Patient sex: M
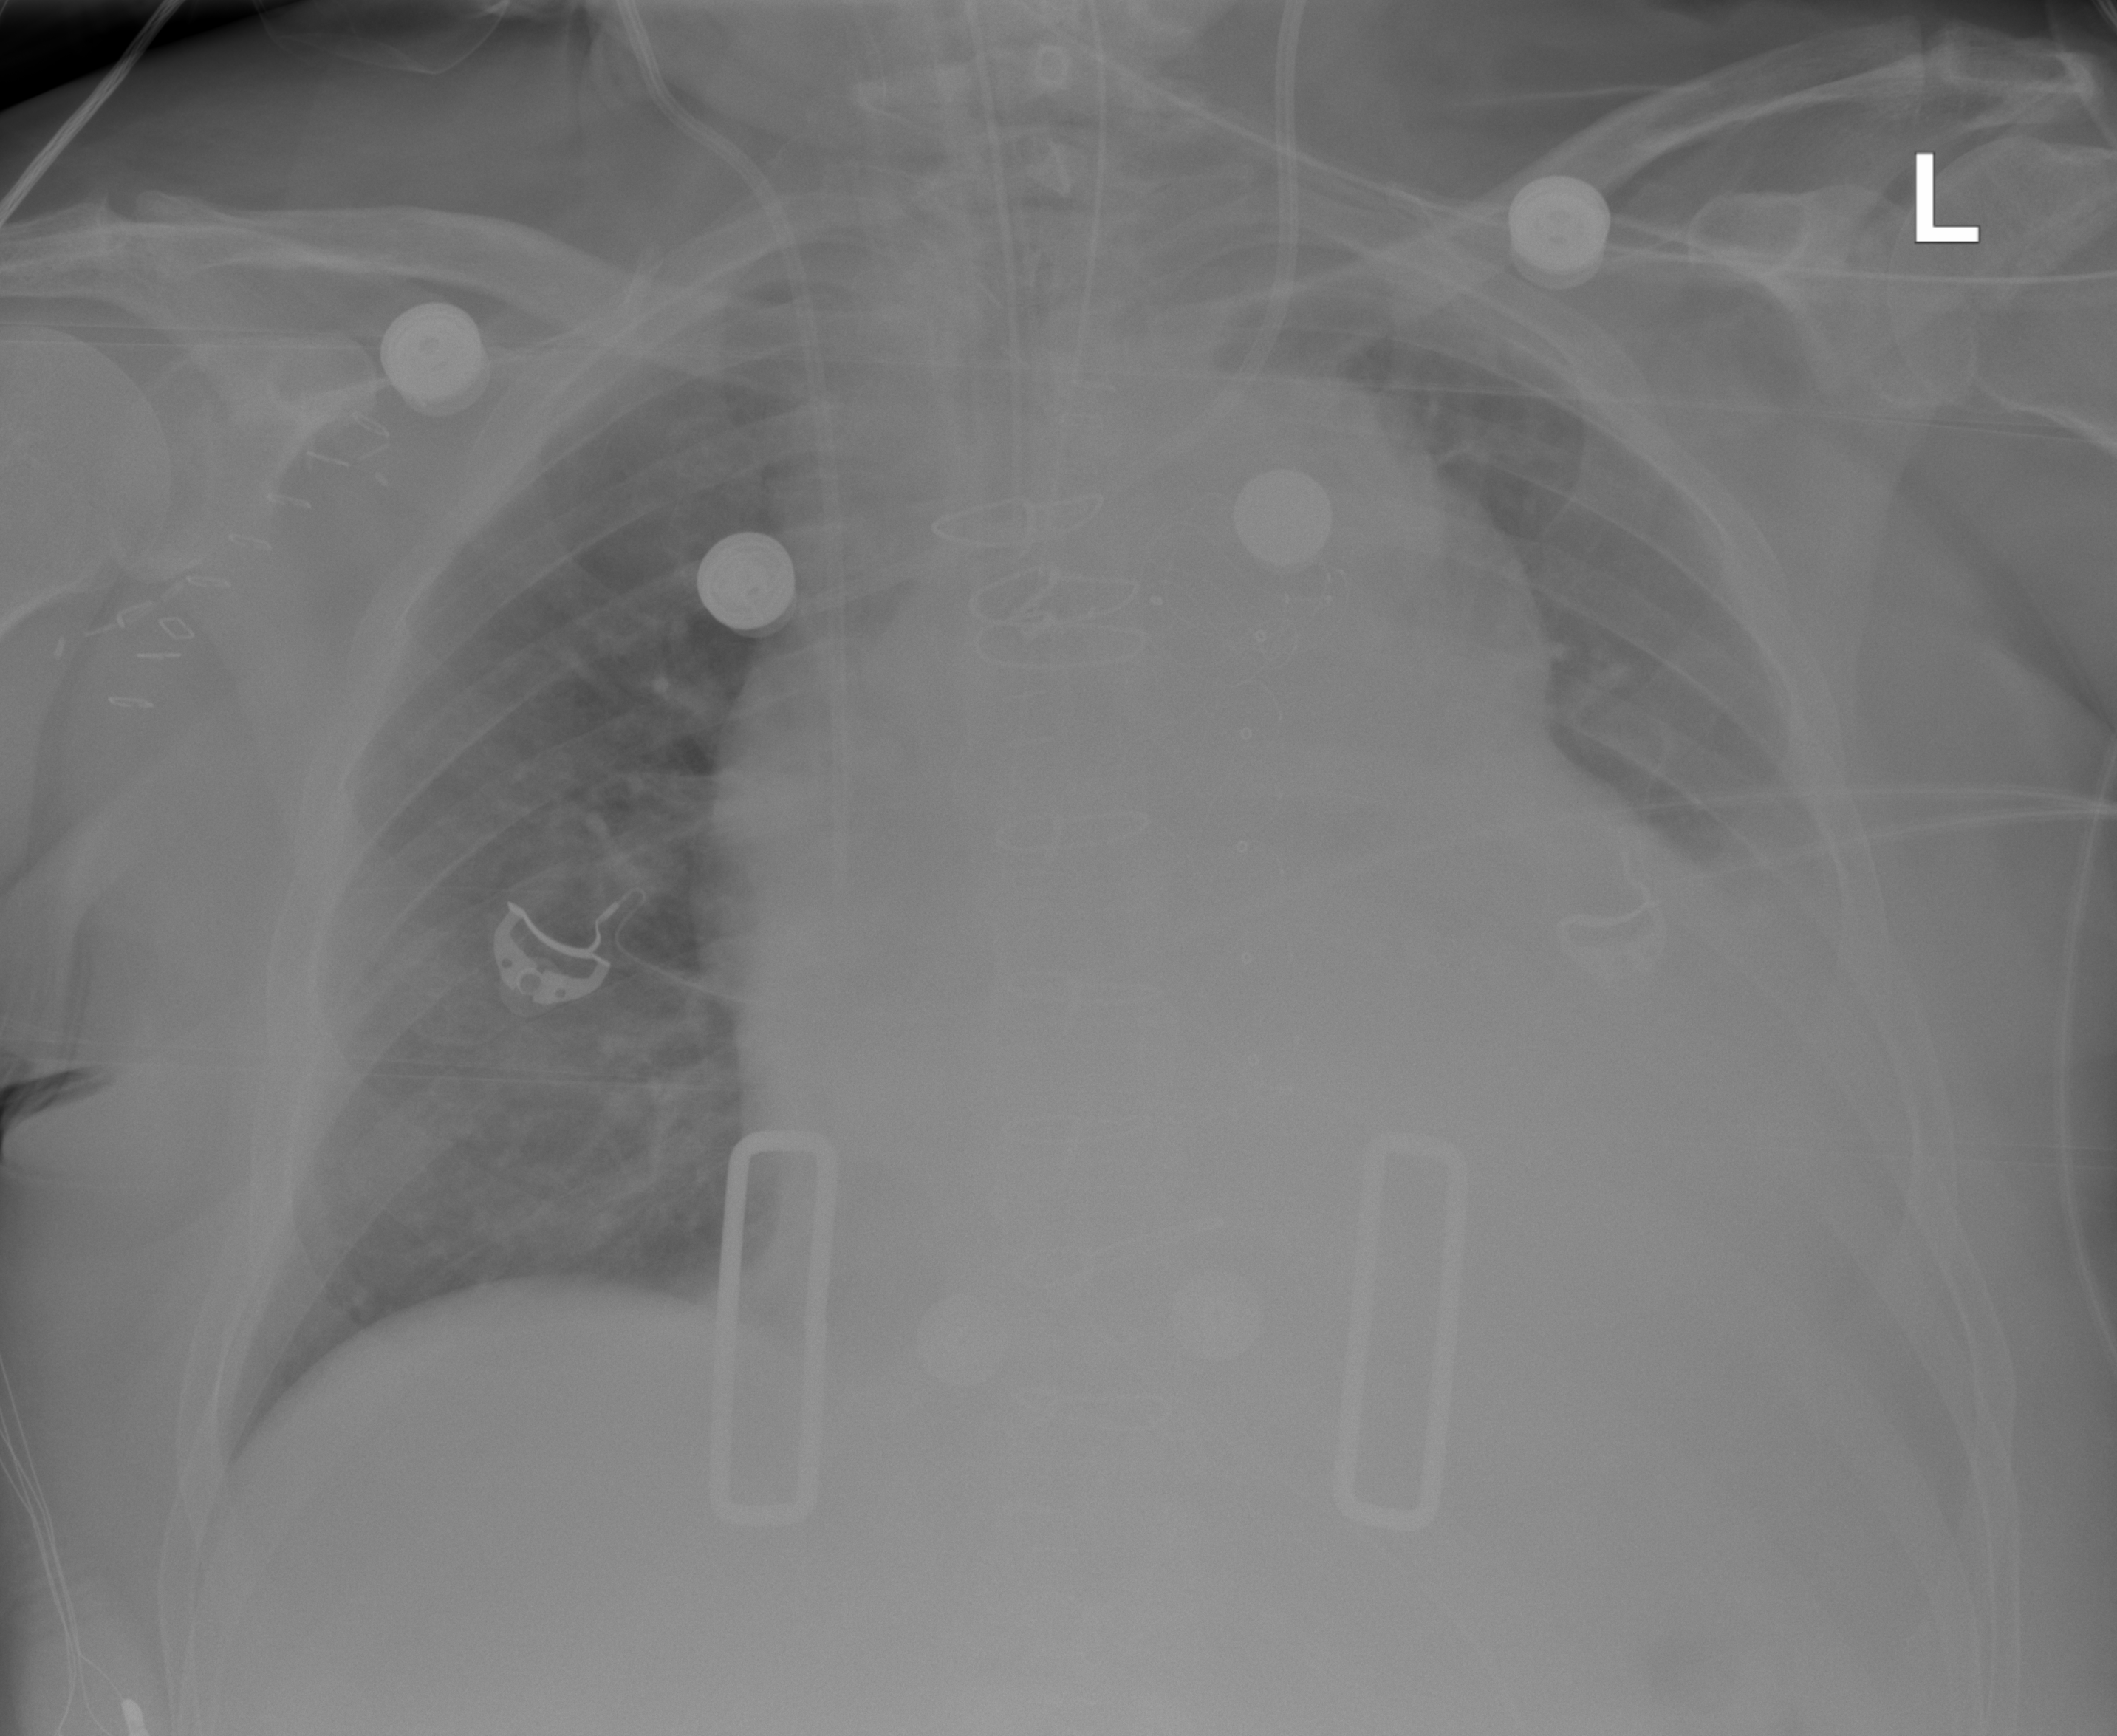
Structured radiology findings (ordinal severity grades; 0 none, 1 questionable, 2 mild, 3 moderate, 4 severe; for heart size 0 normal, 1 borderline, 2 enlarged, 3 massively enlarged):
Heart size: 3
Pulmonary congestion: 2
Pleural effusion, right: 0
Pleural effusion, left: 2
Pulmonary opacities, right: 2
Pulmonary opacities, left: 2
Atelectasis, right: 0
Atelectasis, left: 2